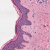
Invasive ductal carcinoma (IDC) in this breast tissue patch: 0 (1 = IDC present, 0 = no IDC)